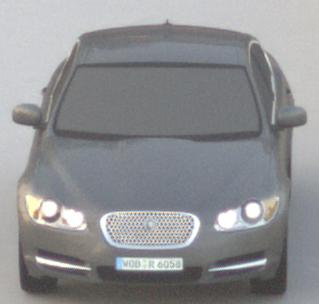
Make: Jaguar
Model: XF 3.0 V6
Detailed model: XF (X250) Limousine
Model produced from: 2010/02
Model produced until: 2010/10
Doors: 4
Color: gray
Road condition: dry road
Daytime: sunrise or sunset
Contrast: low contrast